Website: home-depot
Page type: billing-address
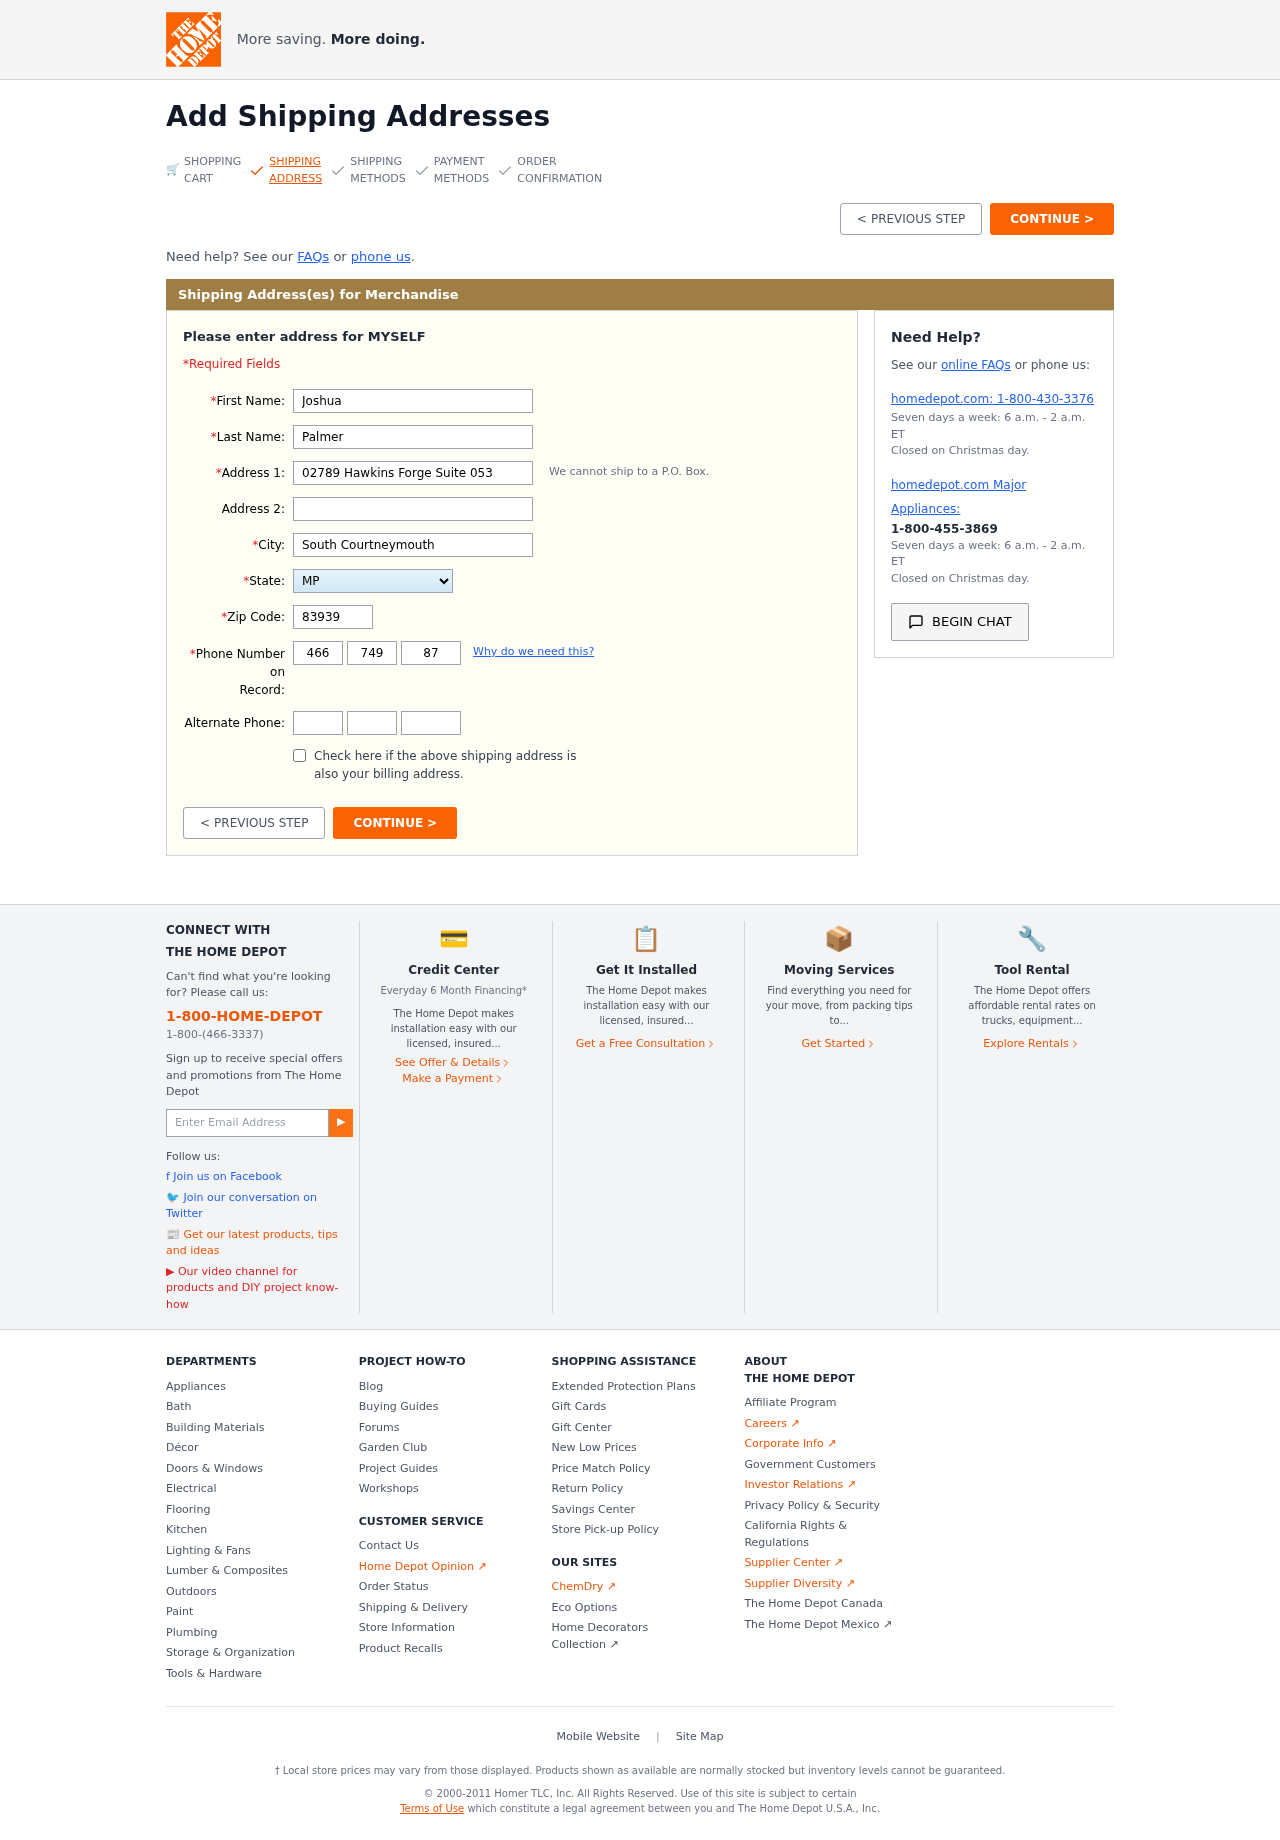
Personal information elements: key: PII_STATE
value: MP
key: PII_FIRSTNAME
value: Joshua
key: PII_LASTNAME
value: Palmer
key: PII_STREET
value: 02789 Hawkins Forge Suite 053
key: PII_CITY
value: South Courtneymouth
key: PII_POSTCODE
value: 83939
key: PII_PHONE_AREA
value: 466
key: PII_PHONE_PREFIX
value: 749
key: PII_PHONE_LINE
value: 8755